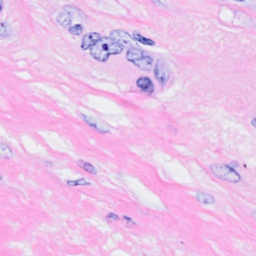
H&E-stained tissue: Breast